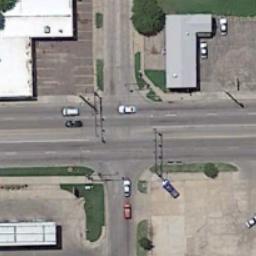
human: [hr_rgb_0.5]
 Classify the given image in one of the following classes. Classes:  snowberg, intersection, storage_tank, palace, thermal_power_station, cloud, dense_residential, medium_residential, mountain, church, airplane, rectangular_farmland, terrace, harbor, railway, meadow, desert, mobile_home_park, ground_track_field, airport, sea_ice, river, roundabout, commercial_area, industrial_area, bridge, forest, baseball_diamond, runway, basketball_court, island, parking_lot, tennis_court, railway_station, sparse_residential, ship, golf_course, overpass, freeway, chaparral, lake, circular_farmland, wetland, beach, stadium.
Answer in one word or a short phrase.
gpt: intersection